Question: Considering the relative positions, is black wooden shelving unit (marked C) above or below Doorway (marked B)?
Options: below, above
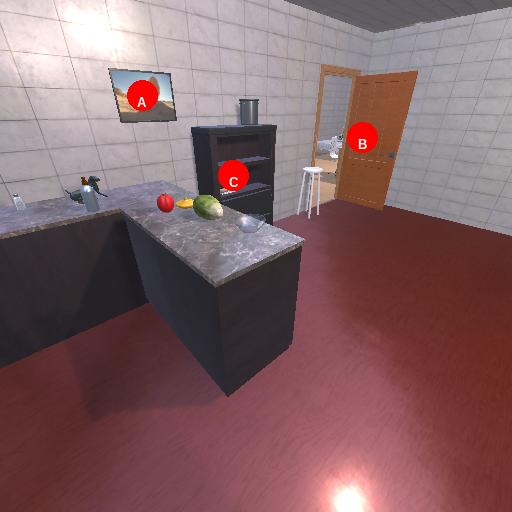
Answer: below